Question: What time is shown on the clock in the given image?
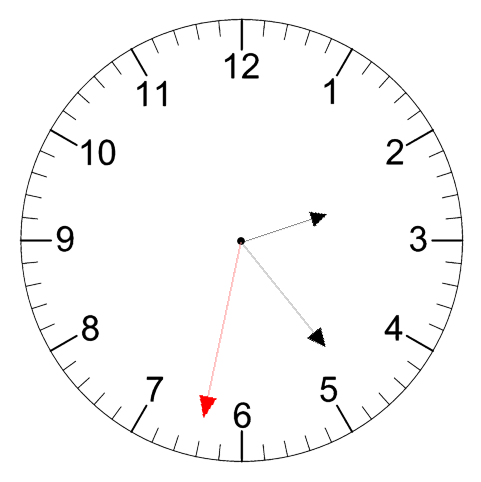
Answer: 02:23:32